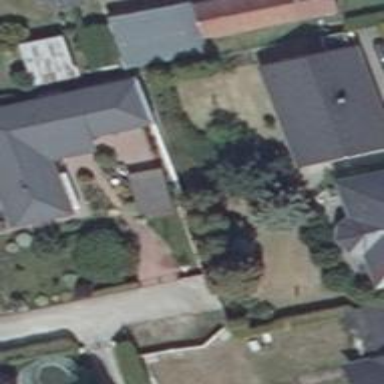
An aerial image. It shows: Simple house.